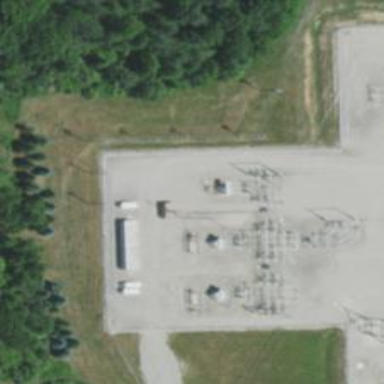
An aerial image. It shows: Switch for power supply.